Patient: sex M, age 42
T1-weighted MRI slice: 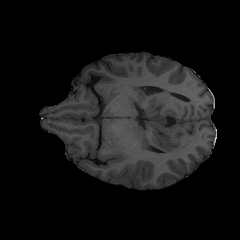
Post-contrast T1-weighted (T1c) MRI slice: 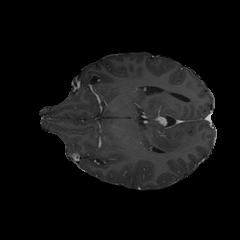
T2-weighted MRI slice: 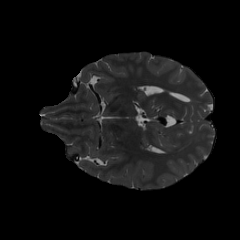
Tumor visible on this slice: no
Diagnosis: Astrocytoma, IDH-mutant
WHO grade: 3